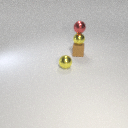
small red metal sphere above small brown rubber cube